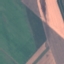
Land use / land cover: AnnualCrop